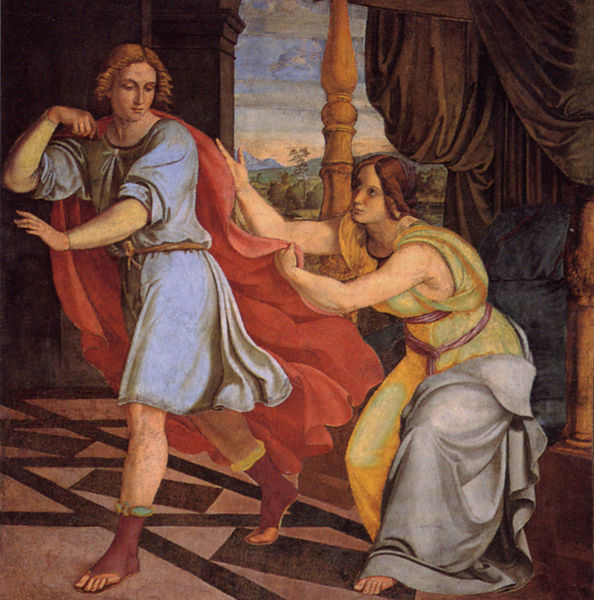
Titel: Joseph und Potiphars Weib
Künstler: Philipp Veit
Standort: Berlin
Institution: Alte Nationalgalerie
Schlagwörter: baum, berg, blau, dunkel, fuß, gemälde, gott, gruppe, himmel, mann, umhang, weiß, wolken, bäume, gelb, grün, landschaft, menschen, abend, bewegung, braun, bunt, fenster, frau, grau, haar, hell, holz, kleid, kleider, marmor, raum, schwarz, säule, säulen, zimmer, ausblick, dame, gürtel, rot, tuch, wolke, karo, malerei, blond, jung, arm, arme, band, falten, halten, kleidung, mensch, stein, hände, innenraum, vorhang, öl, ferne, hügel, morgen, natur, sonnenaufgang, weite, gehen, boden, gewand, haare, interieur, mantel, strick, gewänder, klassizismus, mutter, paar, personen, locken, mittelscheitel, renaissance, scheitel, schön, bewegt, schwung, bein, füße, liebe, italien, perspektive, zwei, schuhe, laufen, berge, gebirge, verlassen, farbe, lila, ziehen, saal, romantik, weib, weiblich, wohnung, wandmalerei, festhalten, bett, sandalen, faltenwurf, gemach, nazarener, abendrot, schwestern, pfosten, flucht, fussboden, karos, barfuss, pärchen, antike, knabe, palast, abschied, fliesen, halt, streit, dynamik, fliehen, rennen, stiefel, schritt, fliese, mosaik, schwester, allegorie, mythologie, tizian, göttin, rom, liebespaar, verführung, jüngling, männlich, altes testament, antik, toga, reise, mythos, flehen, mittelalter, schlafgemach, historienmalerei, schreitend, antikisierend, baldachin, balu, gurt, fresko, aufbruch, hermes, marmorboden, fließen, vorhand, deutsche romantik, merkur, maria, stulpen, klassik, tunika, haltend, strecken, steinfussboden, primärfarben, josef, joseph, testament, himmelbett, betteln, vorhanf, landschaftsausblick, ägypten, fürsorge, frabe, italienisch, fra, cornelius, moritz von schwind, zwillinge, boticelli, botticelli, changierend, lippi, zerren, reniassance, marmorfussboden, zurückhalten, veronese, potiphar, frau des potiphar, joseph und die frau des potiph, abweisen, rinascimento, ten, abschiebung, antiksierend, aufhalten, beitt, corneliu, frau und mann, gidhjg, göttter, halblange haare beim mann, himmelbette, joseph-zyklus, potifa, potifar, potifars frau, potophar, renaissance4, sie hält ihn zurück, verweigerung, wallender überwurf in rot, zurückhaltegestus, joseph und die frau des potiphar, fortgehen, fasseb